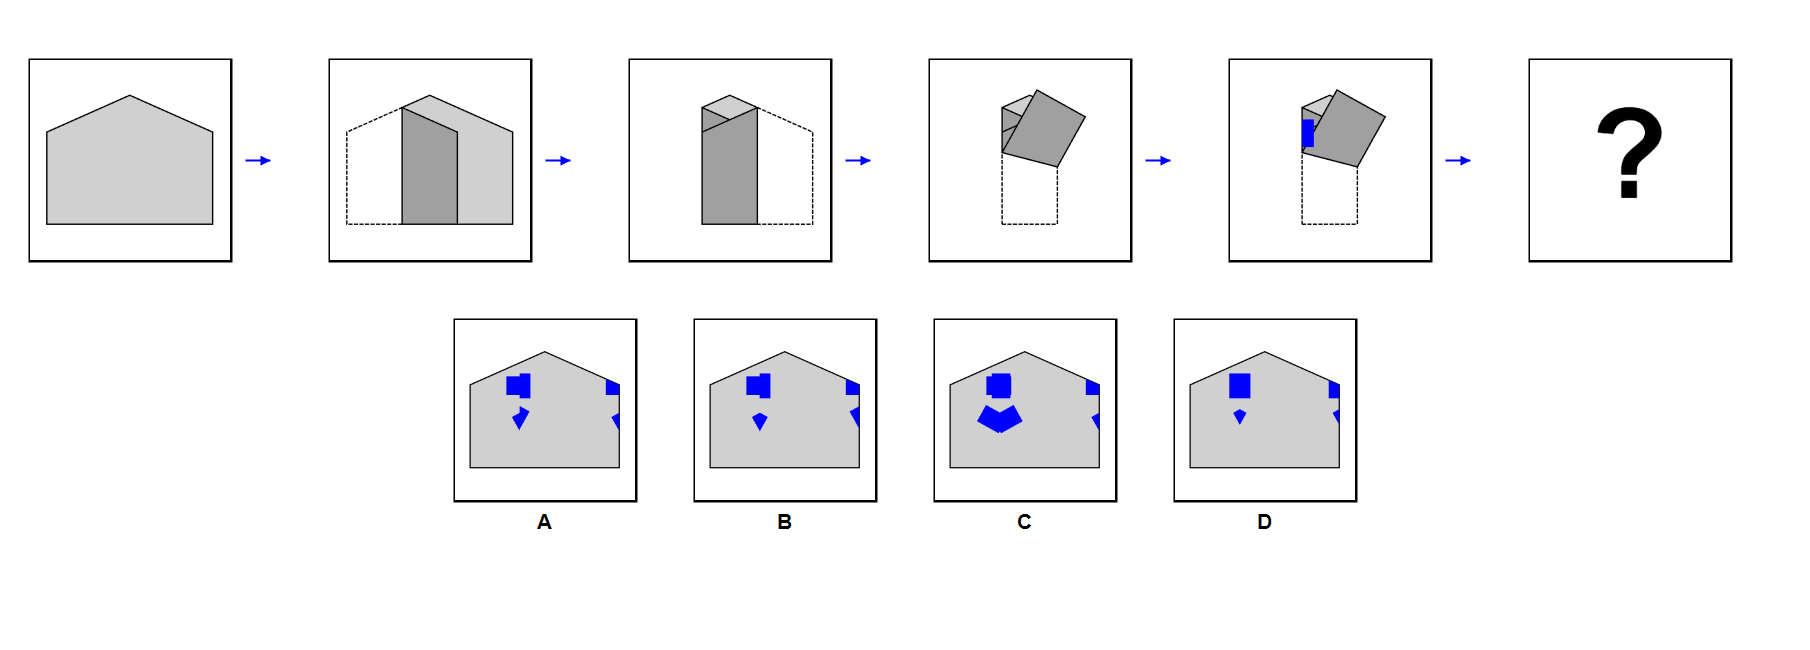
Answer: D